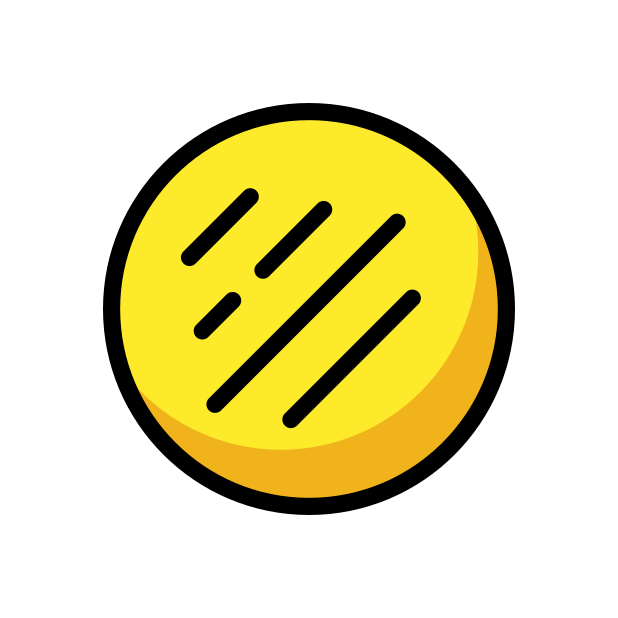
Emoji: 🫓
Name: flatbread
Unicode: 0x1fad3